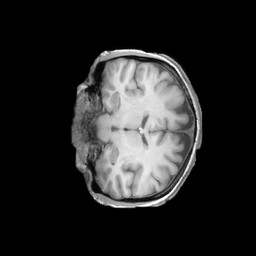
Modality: T1w
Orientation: coronal
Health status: ill
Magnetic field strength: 3 T